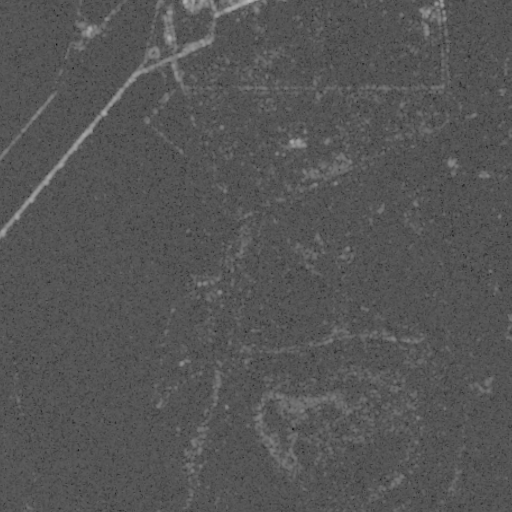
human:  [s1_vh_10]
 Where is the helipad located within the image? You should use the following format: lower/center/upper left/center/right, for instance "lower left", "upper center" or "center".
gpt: The helipad is located in the upper left of the image.
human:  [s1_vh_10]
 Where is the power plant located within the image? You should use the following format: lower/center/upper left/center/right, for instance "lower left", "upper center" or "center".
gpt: The power plant is located in the upper of the image.
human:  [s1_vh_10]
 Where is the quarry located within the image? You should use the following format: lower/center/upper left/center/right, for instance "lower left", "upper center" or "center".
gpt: There is no quarry in the image.

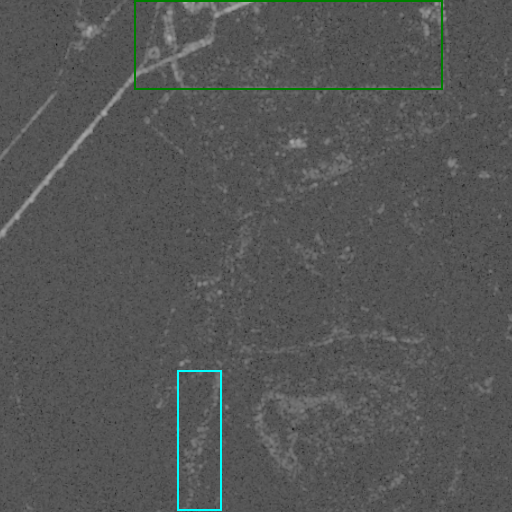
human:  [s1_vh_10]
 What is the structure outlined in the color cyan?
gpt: The structure outlined in cyan is a park.
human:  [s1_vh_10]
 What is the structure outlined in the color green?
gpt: The structure outlined in green is a power plant.
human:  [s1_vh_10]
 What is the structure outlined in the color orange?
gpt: There is no orange outline.